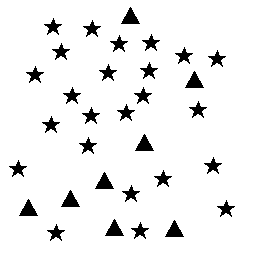
Squares: 0
Triangles: 8
Stars: 24
Total shapes: 32